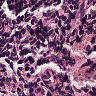
Metastatic tissue present: no